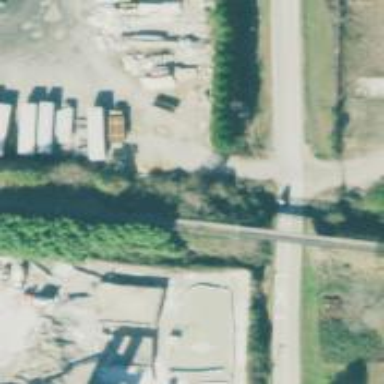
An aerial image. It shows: Abandoned railway bridge over cycleway.